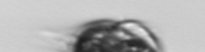
Label: Mesodinium